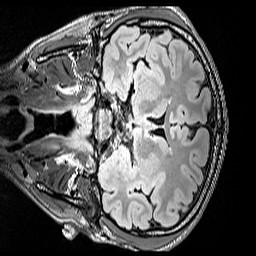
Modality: FLAIR
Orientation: coronal
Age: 12
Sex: male
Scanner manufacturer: siemens
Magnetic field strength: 3 T
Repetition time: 5 s
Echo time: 0.388 s